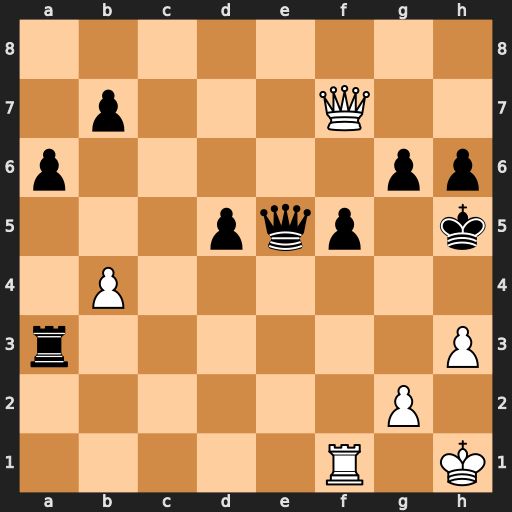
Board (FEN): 8/1p3Q2/p5pp/3pqp1k/1P6/r6P/6P1/5R1K
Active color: w
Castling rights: -
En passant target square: -
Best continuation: Rxf5+ Qxf5 g4+ Qxg4 hxg4+